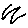
Label: zigzag